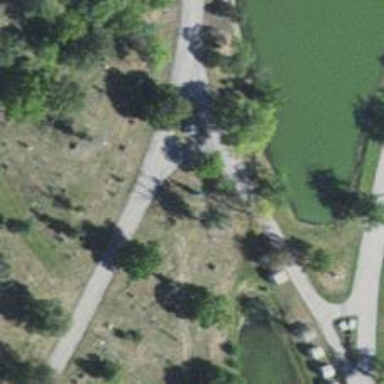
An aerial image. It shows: Memorial at cemetery with graves.